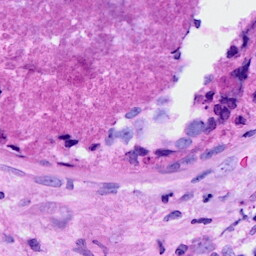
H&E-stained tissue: Breast